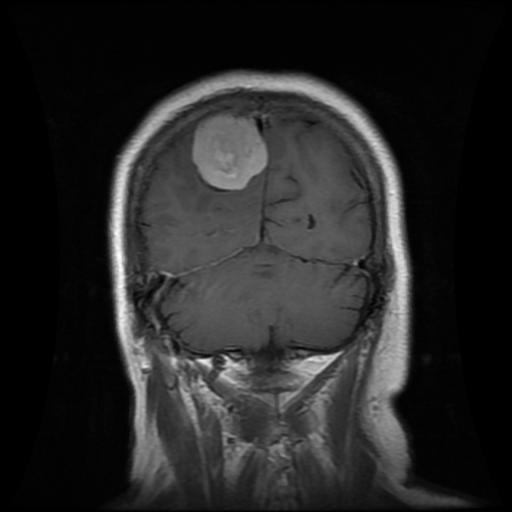
Label: meningioma